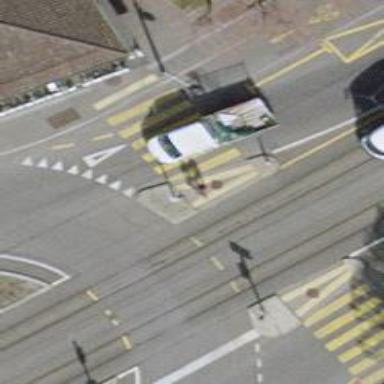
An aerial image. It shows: Uncontrolled zebra crossing on the road.